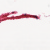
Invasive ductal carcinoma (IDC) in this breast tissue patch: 0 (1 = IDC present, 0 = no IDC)